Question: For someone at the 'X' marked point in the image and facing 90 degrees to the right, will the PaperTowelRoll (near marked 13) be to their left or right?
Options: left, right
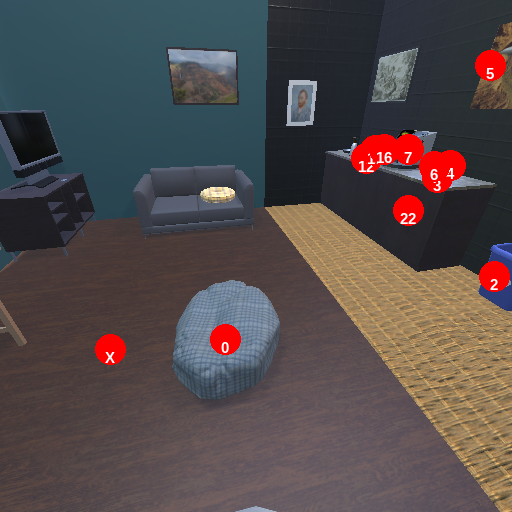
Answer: left